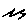
Label: zigzag